Question: I installed SublimeText 2 yesterday, installed package, and just a few plugins, emmet, snippets, boilerplates etc, nothing major.
When i closed and opened again after a save it crashed, so i decided to re-install again and i got the following message

It wont let me reinstall again, as far as i know i have deleted everything, but evidently not.
Would be grate full for help. because its a beautiful piece of kit!
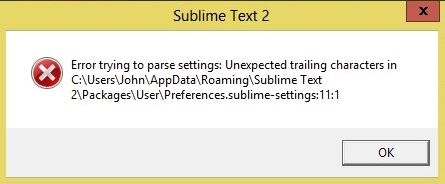
Answer: Open that file in notepad or something, there must be a JSON syntax error in that file that is causing it. Fix it.
'''
User/Preferences.sublime-settings
'''
If it doesn't work just delete the file/whole User directory and install sublime text again.